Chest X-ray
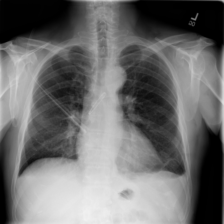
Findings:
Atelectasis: negative
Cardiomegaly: negative
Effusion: positive
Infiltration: negative
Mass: negative
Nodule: negative
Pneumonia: negative
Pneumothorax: negative
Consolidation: negative
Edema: negative
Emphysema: negative
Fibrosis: negative
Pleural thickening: negative
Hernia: negative